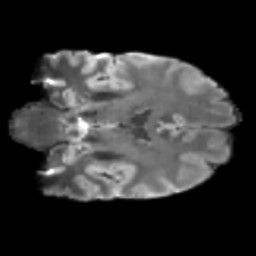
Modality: T2w
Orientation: coronal
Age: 46
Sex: male
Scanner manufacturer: ge
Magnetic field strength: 3 T
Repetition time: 3.65 s
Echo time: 0.0807 s